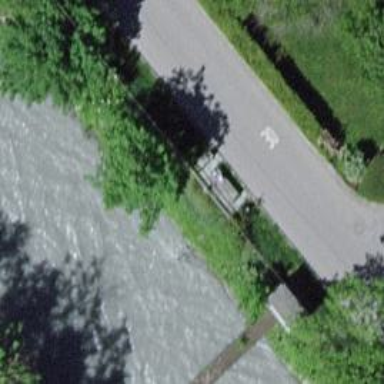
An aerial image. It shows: Brown bench.